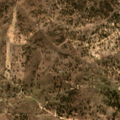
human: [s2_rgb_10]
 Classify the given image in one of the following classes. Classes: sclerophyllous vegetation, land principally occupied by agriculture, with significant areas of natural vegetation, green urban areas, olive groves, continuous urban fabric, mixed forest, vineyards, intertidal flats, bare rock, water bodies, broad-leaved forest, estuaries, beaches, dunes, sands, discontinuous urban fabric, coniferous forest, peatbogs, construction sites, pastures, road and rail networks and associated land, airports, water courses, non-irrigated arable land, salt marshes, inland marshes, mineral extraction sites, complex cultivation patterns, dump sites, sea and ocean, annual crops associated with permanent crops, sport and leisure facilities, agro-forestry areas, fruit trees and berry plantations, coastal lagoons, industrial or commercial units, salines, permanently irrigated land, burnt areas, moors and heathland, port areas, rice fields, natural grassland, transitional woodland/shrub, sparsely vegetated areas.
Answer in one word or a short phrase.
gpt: non-irrigated arable land, pastures, agro-forestry areas